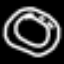
Label: donut